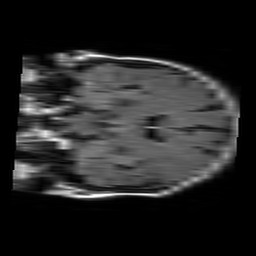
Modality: FLAIR
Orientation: coronal
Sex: female
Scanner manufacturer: philips
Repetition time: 11 s
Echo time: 0.125 s